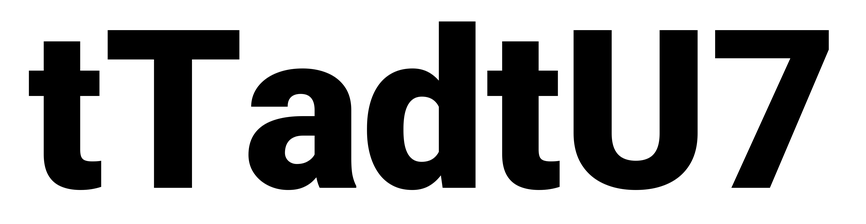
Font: Roboto_Black